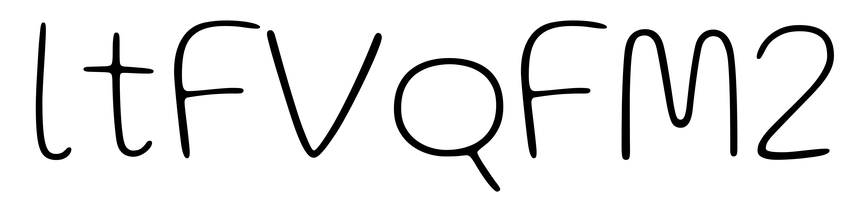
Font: Gluten_Thin